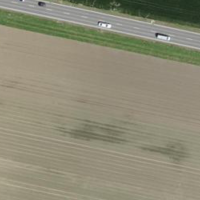
EUNIS habitat code: 52
Species observed at this site:
Vicia sepium